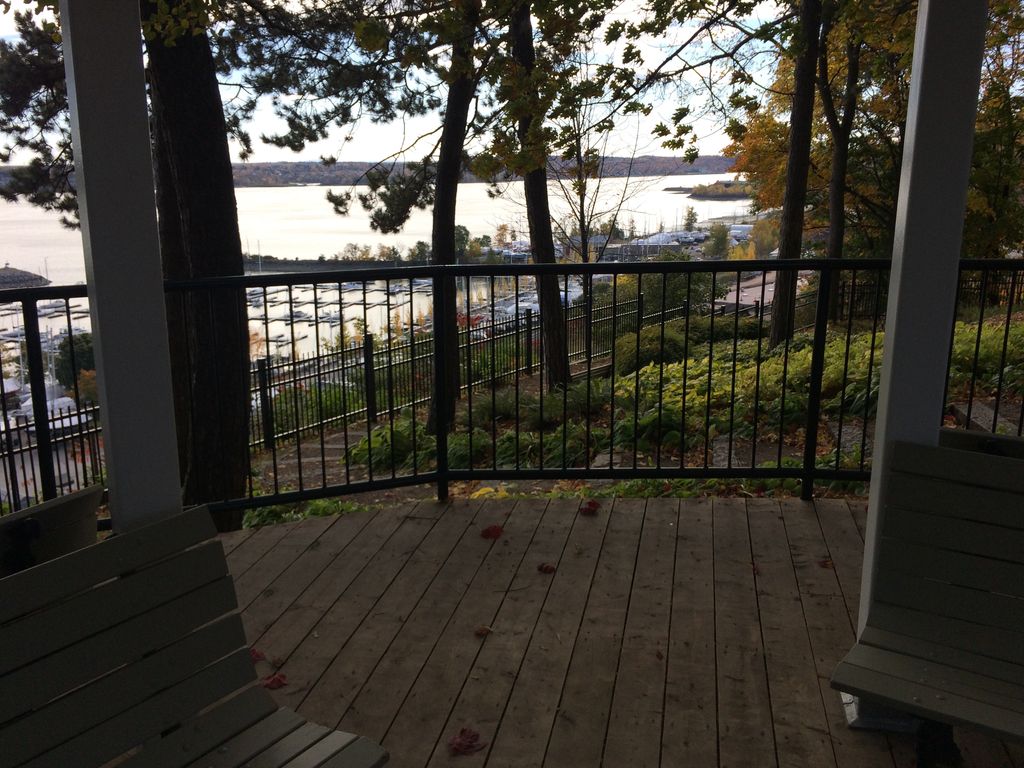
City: quebec_city